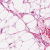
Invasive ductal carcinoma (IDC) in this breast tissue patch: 0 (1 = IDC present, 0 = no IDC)